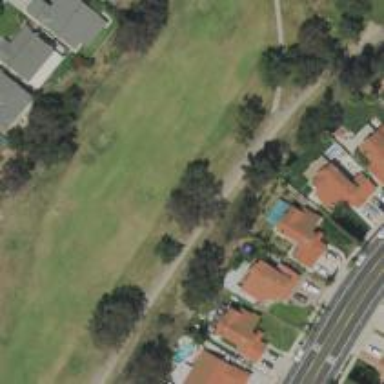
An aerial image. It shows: View of golf hole.